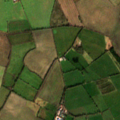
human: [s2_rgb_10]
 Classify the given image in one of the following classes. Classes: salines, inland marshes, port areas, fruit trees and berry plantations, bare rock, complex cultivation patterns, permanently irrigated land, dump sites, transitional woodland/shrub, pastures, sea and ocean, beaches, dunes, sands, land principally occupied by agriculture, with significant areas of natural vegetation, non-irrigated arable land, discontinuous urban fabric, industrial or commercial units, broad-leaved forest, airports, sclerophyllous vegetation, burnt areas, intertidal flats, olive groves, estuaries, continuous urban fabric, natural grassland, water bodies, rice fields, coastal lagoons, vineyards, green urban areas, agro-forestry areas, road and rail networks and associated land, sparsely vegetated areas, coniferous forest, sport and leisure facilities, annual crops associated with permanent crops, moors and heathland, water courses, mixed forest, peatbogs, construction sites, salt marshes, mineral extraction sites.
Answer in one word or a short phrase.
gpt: non-irrigated arable land, pastures